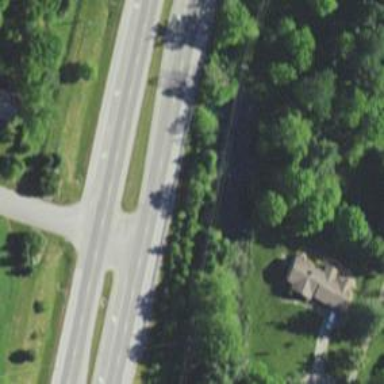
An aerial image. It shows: Trunk highway with expressway features.